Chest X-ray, PA view. Patient: 38 years old, sex M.
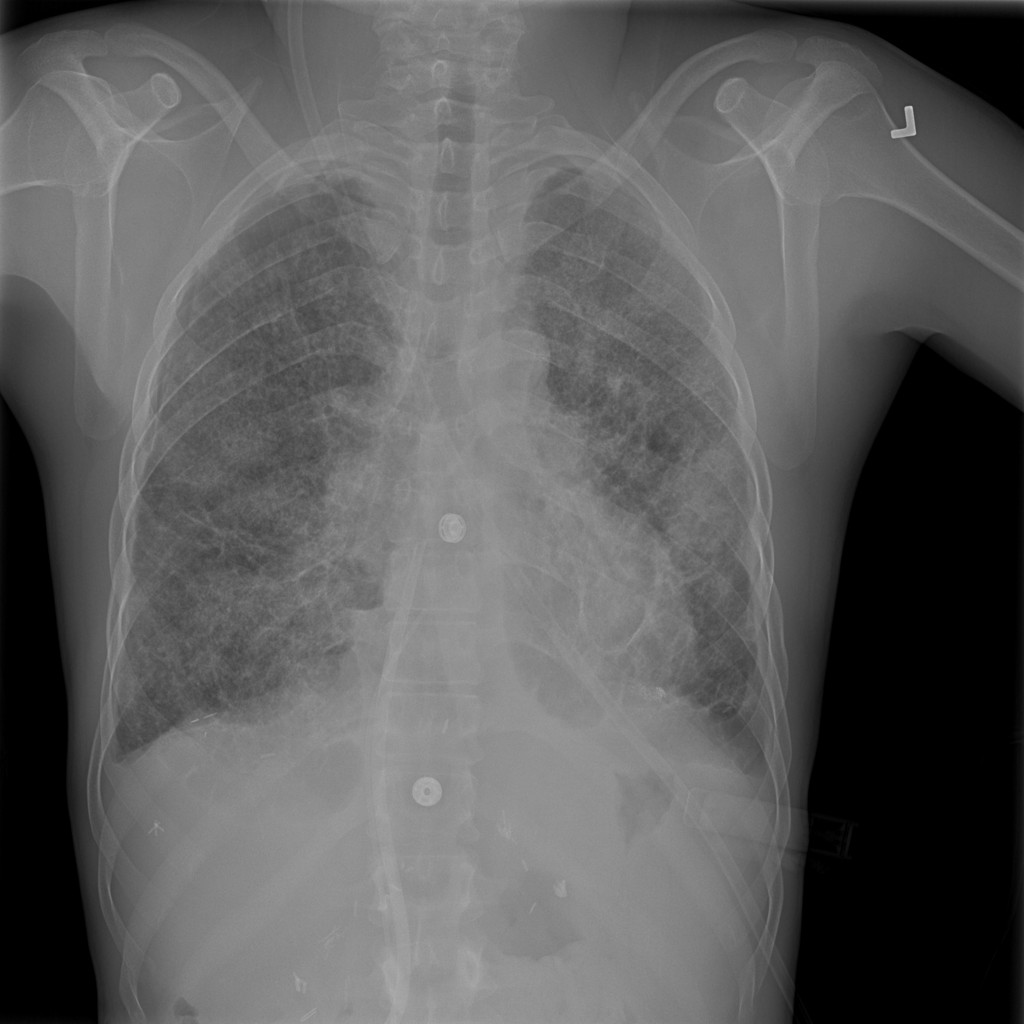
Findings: Consolidation, Pneumothorax